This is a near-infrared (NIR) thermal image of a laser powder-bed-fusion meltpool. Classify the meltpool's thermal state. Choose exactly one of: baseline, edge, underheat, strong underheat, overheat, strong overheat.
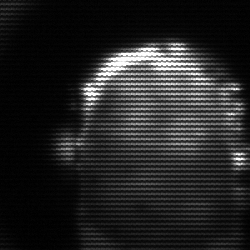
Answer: baseline